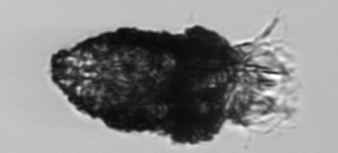
Label: Stenosemella_pacifica